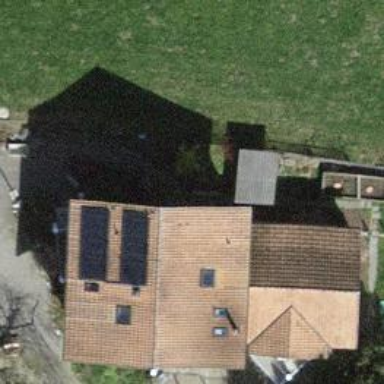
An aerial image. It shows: Solar power generator using photovoltaic panels.